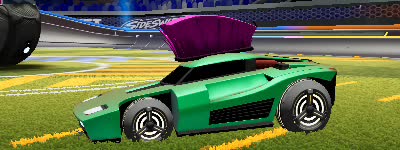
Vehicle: breakout